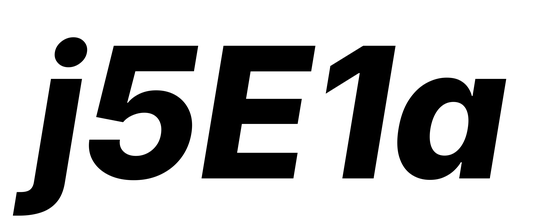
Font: Inter-Italic_ExtraBold_Italic